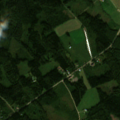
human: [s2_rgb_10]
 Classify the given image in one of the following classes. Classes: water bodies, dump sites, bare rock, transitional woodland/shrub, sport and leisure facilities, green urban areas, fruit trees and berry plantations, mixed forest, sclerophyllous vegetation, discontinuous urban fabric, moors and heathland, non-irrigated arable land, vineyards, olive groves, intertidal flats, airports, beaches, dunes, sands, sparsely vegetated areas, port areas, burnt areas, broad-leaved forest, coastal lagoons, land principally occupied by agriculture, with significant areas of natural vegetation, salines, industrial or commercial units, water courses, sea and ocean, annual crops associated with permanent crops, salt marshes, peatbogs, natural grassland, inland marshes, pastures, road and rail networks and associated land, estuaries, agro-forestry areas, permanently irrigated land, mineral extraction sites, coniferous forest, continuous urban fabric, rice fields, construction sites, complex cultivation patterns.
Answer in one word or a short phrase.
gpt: mixed forest, transitional woodland/shrub